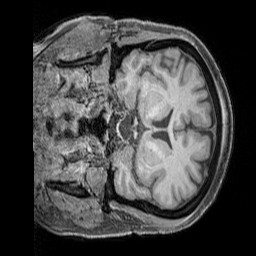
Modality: T1w
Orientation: coronal
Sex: female
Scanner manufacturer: siemens
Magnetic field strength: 3 T
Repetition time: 2.3 s
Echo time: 0.00226 s